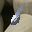
Label: 6